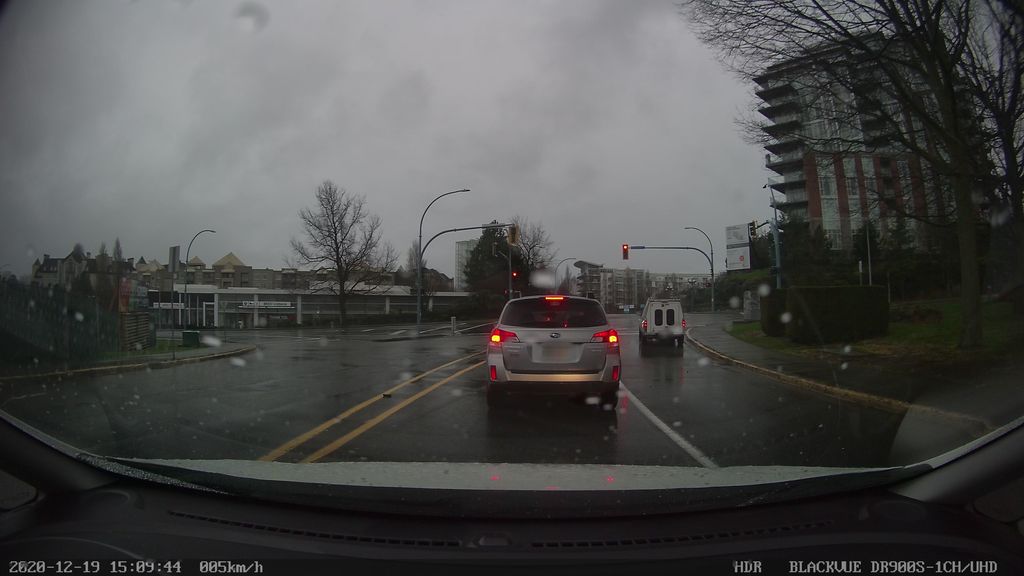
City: victoria